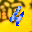
Label: 4